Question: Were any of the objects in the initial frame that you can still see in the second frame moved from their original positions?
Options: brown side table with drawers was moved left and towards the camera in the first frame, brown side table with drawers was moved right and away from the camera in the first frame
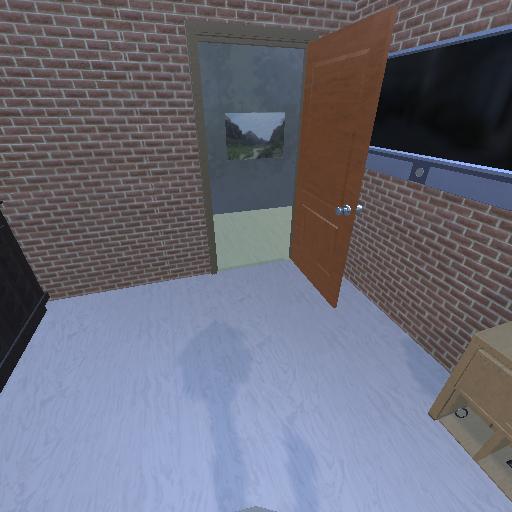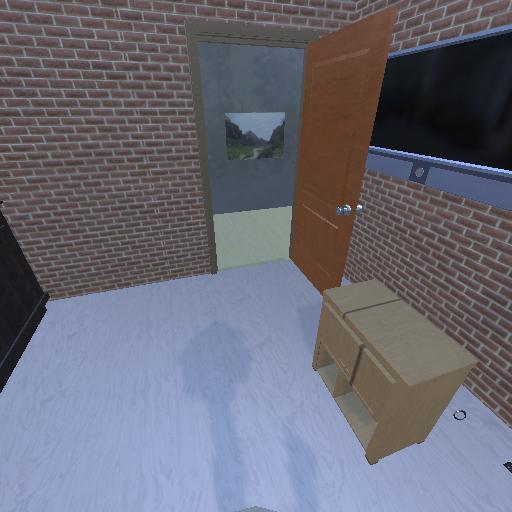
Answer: brown side table with drawers was moved left and towards the camera in the first frame